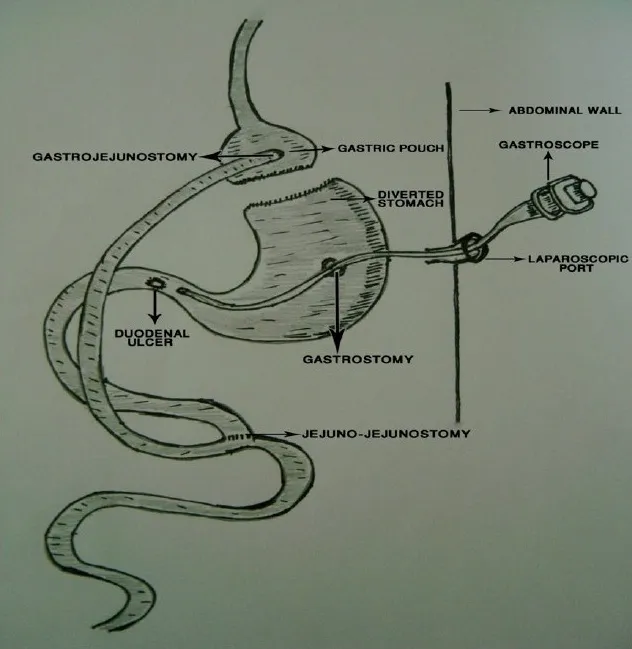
Diagrammatic representation of the laparoscopic endoscopy in our patient who had had Roux-en-Y gastric bypass for morbid obesity. The endoscope was introduced into the abdomen through a laparoscopic port and then into the diverted stomach through a gastrostomy incision.
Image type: radiology (x_ray)